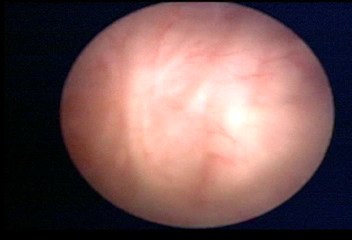
Modality: WLC
Class: Normal mucosa
Bladder cancer association: No